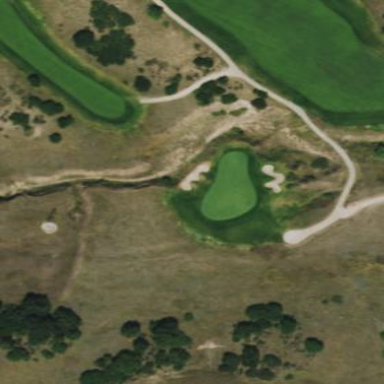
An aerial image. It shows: Area with grass used as rough in golf course.